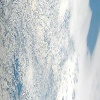
Label: cloud